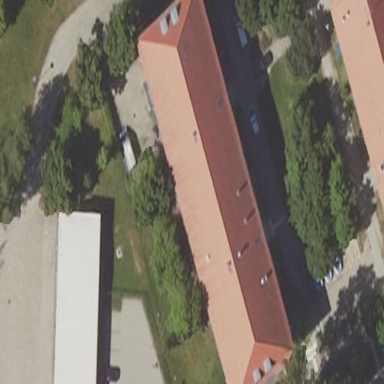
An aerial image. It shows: Police building with hipped red roof.